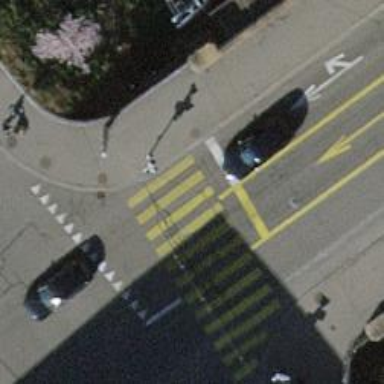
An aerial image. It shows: Zebra crossing with traffic signals.